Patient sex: F
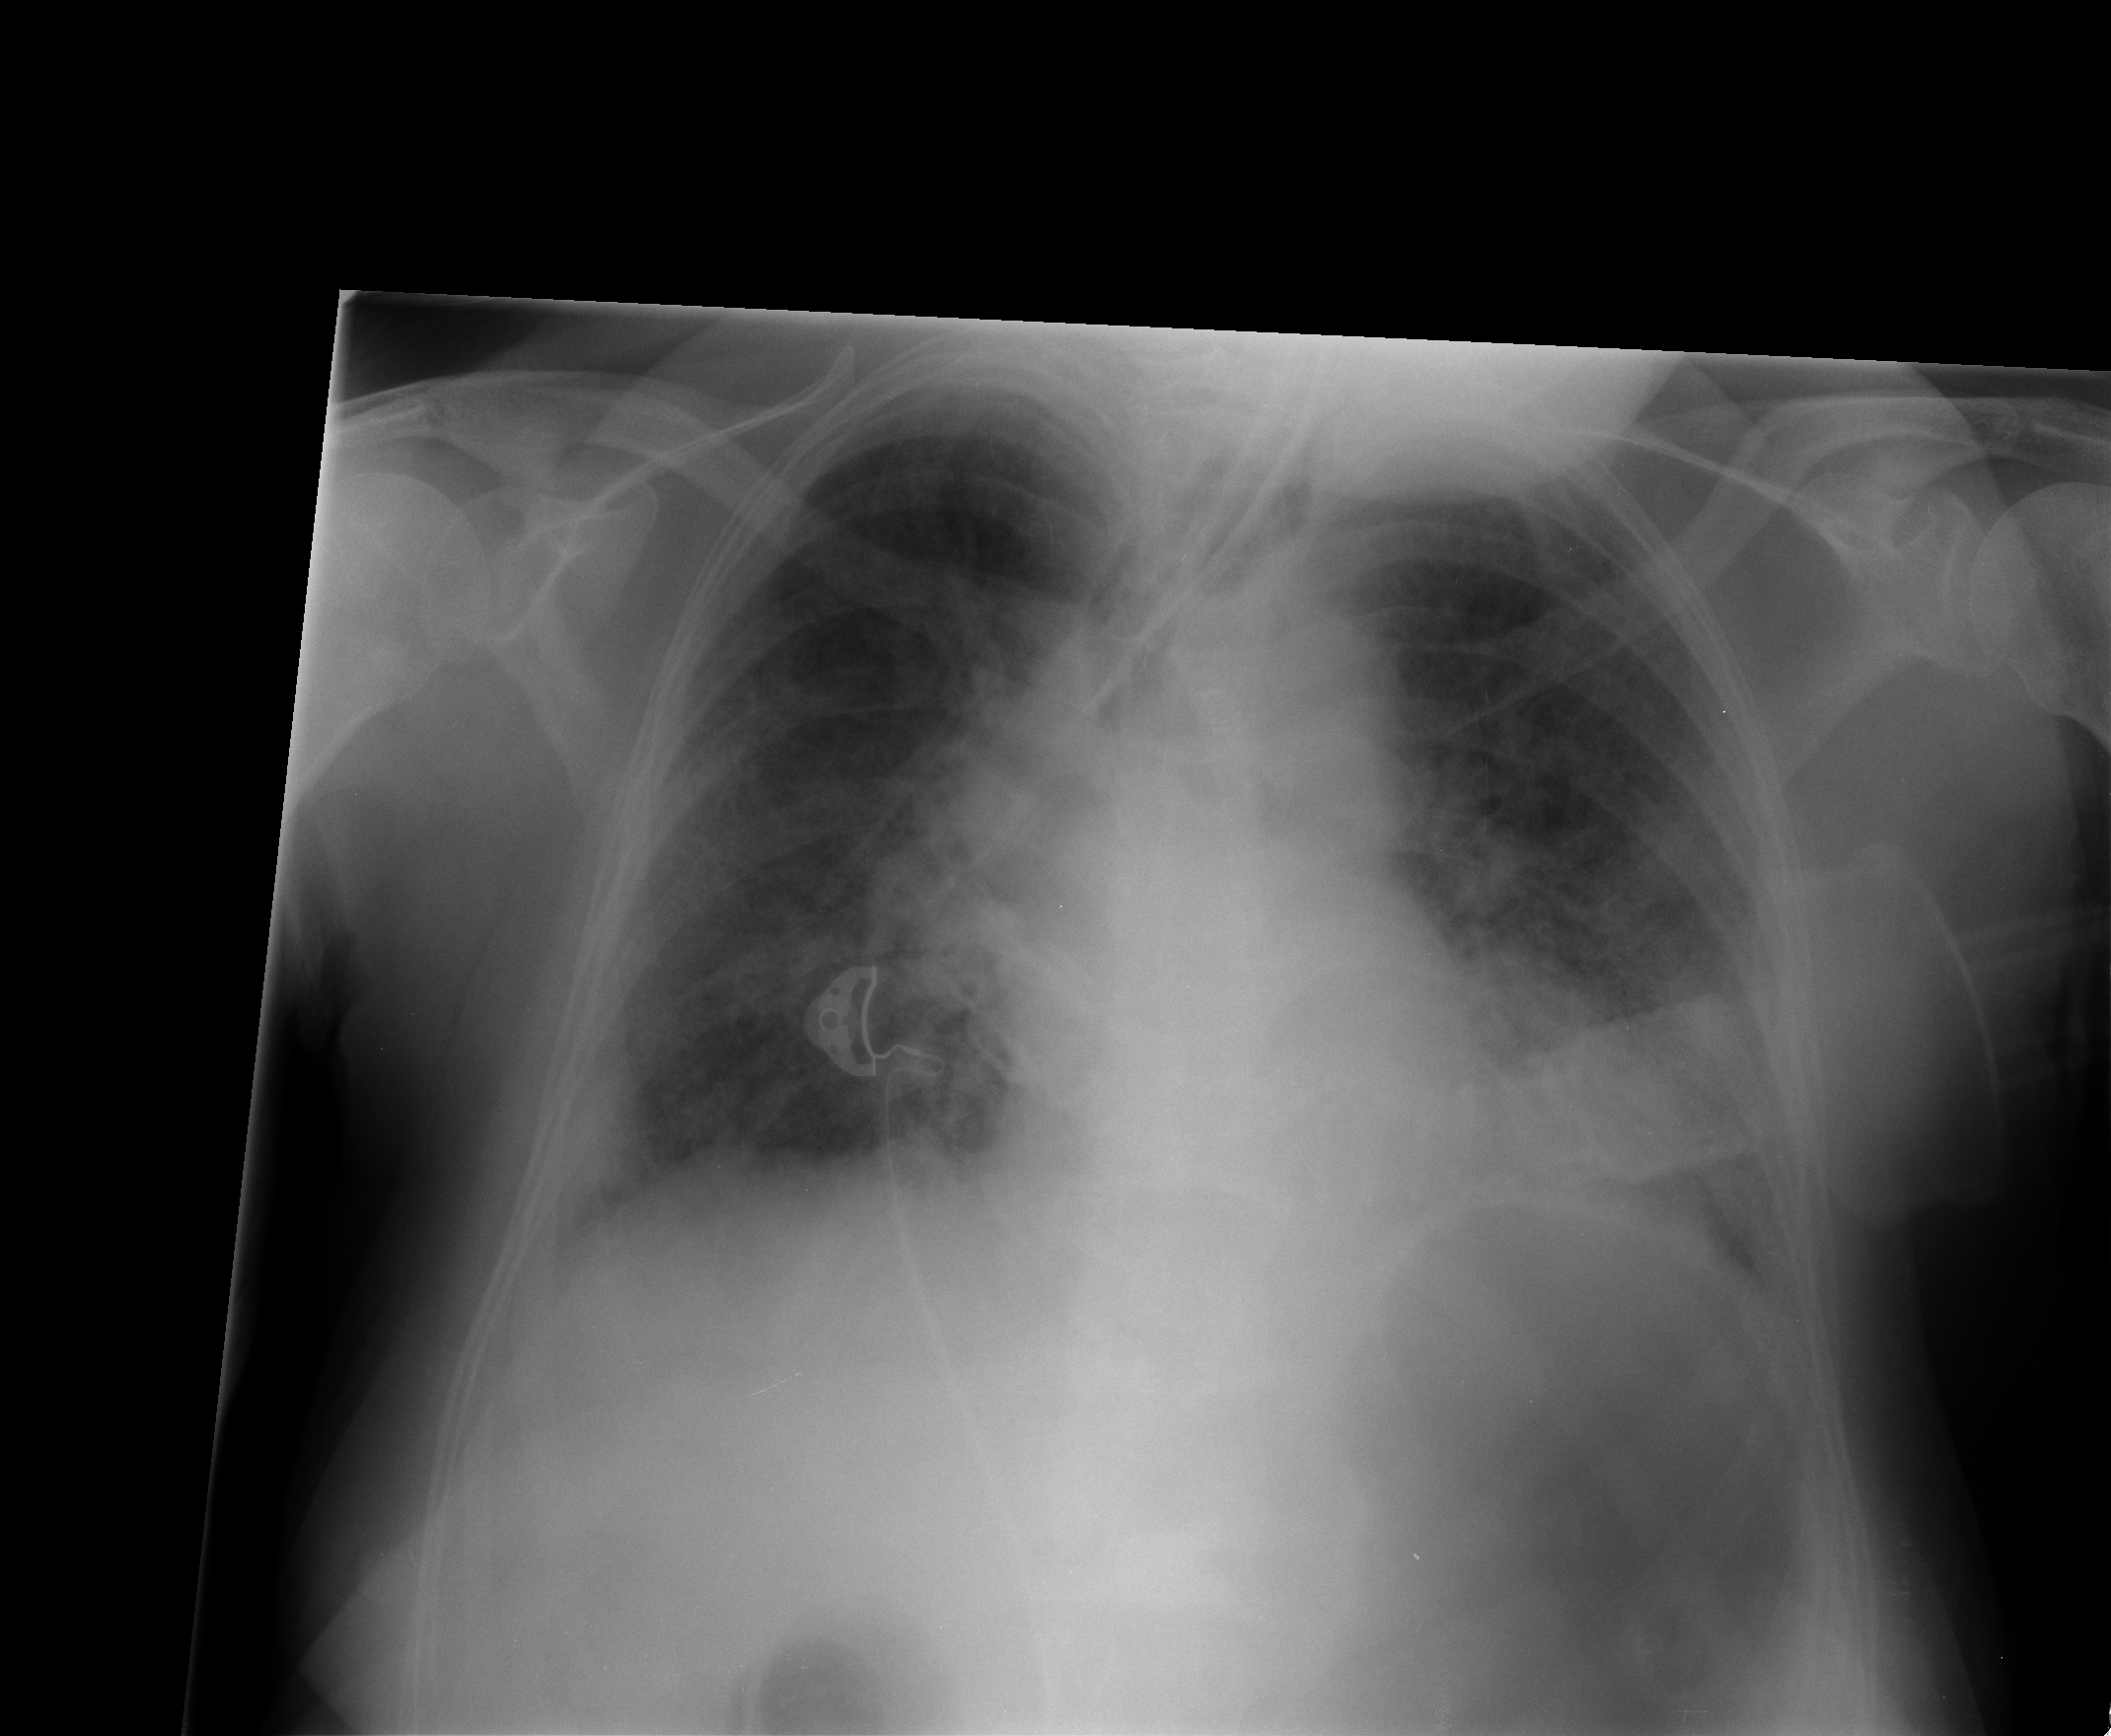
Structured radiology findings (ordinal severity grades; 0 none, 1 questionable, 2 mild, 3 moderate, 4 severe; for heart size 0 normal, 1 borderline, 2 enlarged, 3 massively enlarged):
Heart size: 2
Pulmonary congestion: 1
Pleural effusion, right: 1
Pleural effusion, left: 1
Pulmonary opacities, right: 0
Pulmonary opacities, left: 0
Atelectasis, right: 1
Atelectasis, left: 1